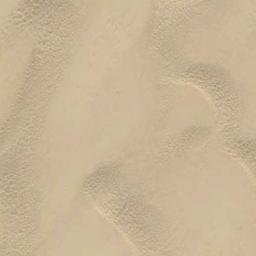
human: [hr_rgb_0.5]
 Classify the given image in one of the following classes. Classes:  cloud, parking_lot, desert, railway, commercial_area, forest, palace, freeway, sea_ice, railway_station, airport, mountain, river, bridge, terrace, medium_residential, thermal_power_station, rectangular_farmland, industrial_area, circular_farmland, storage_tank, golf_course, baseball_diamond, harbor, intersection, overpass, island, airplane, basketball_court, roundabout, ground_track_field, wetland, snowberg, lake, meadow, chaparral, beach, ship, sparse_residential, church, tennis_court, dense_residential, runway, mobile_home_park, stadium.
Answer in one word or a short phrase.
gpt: desert